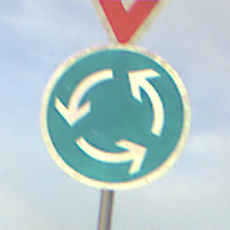
Verkehrszeichen: Kreisverkehr
Zusatzzeichen oben: VorfahrtGewaehren
Umgebung: Outdoor, Nature
Tageszeit: SunriseSunset
Wetter: PartlyCloudy
Licht: Natural
Jahreszeit: Summer
Kontrast: HighContrast